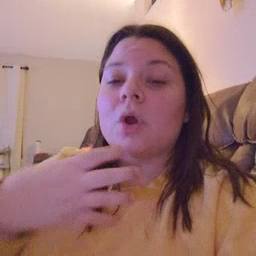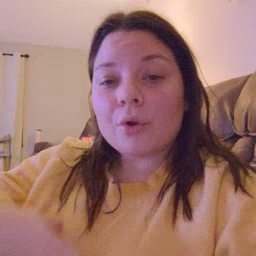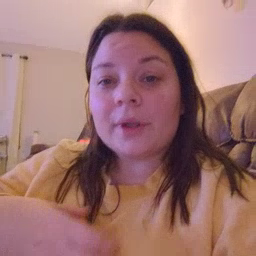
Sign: hungry